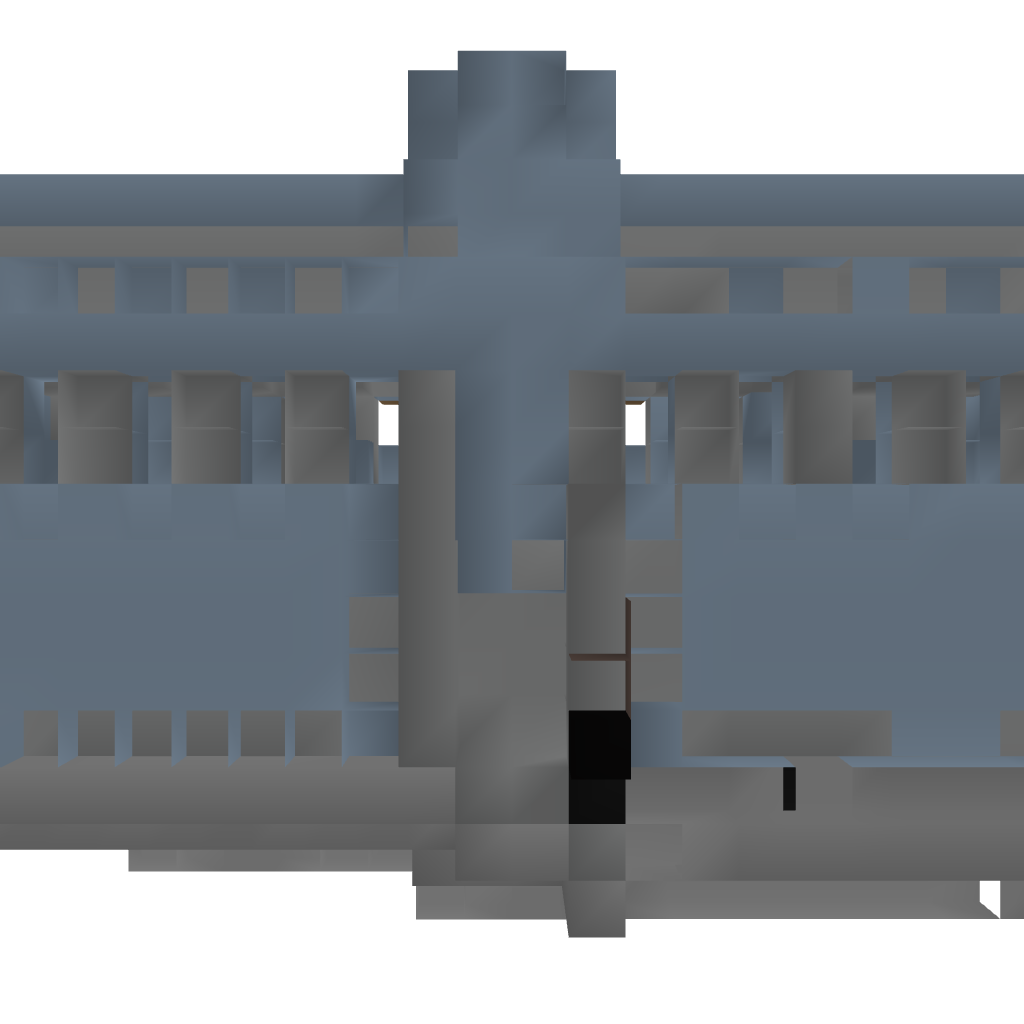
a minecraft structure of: Castle Module - Entrance (lever)